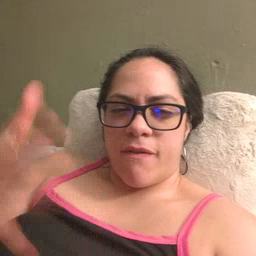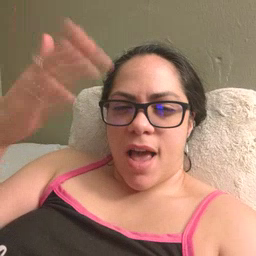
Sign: flag